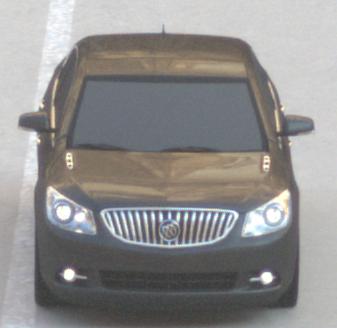
Make: Buick
Model: LaCrosse
Detailed model: Gen. 2
Model produced from: 2009
Model produced until: 2016
Doors: 4
Color: gray
Road condition: dry road
Daytime: morning or afternoon
Contrast: low contrast